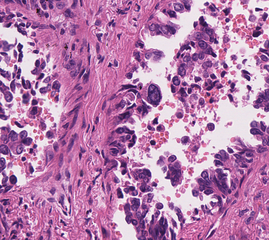
Tumor epithelial tissue: yes
Tumor-associated stroma tissue: yes
Normal tissue: no